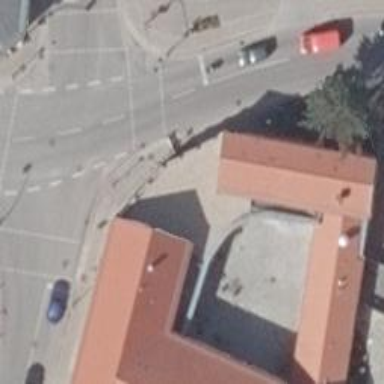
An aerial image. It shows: Restaurant.